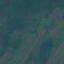
Label: HerbaceousVegetation